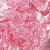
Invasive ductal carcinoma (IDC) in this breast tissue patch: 0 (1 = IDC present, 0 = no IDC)